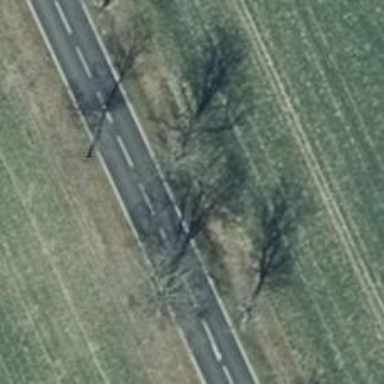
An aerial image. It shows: Row of deciduous broadleaved trees.